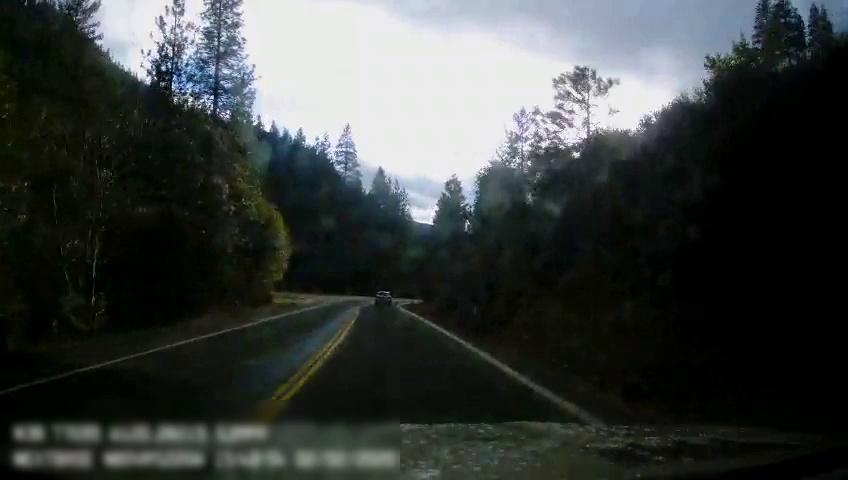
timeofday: Day
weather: Sunny
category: Drivable Space
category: Vehicles | Car
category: Lanes | Opposite Lane
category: Lanes | Current Lane
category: Lanes | Current Lane
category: Lanes | Current Lane